Question: I am a django newbie and i can not extend 'django_admin_bootstrapped.bootstrap3', 'django_admin_bootstrapped' modules. My Project Path looks like this:

also i use '{% extends "admin/base.html" %}'
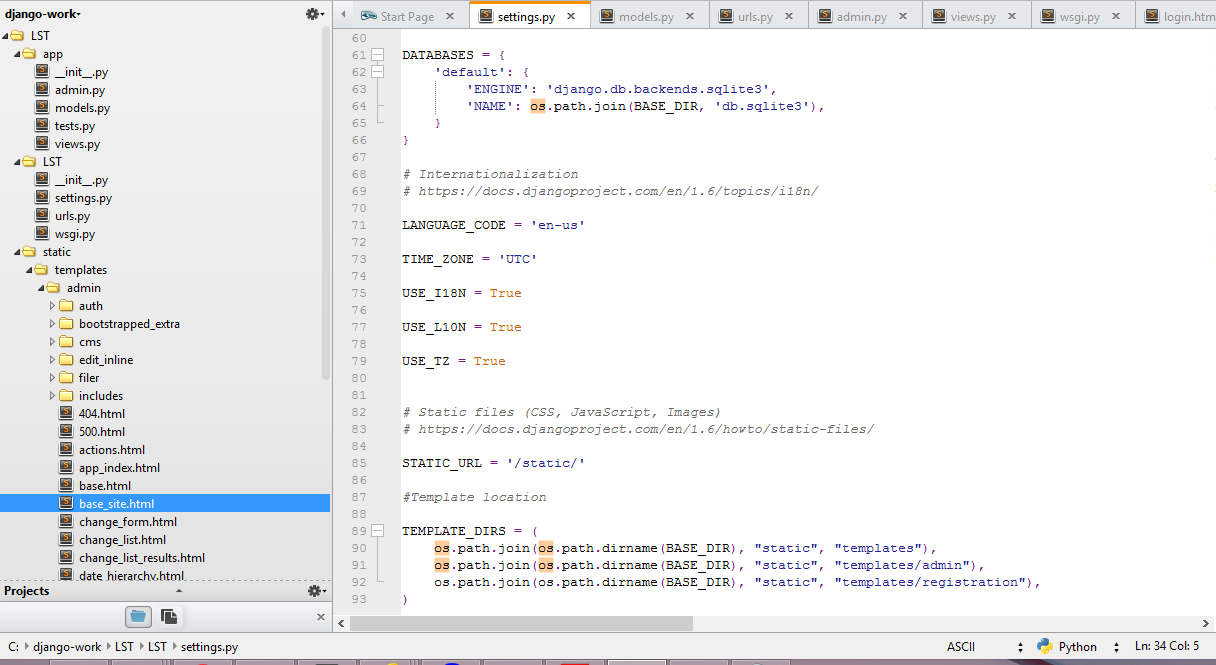
Answer: I solved the problem by adding
'''
TEMPLATE_DIRS = (
os.path.join(BASE_DIR, 'templates'),
'''
)
into settings.py